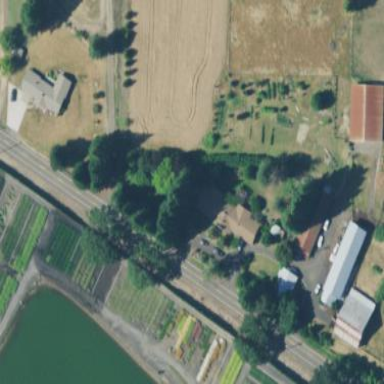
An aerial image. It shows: Farmyard area.